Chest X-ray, PA view. Patient: 26 years old, sex F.
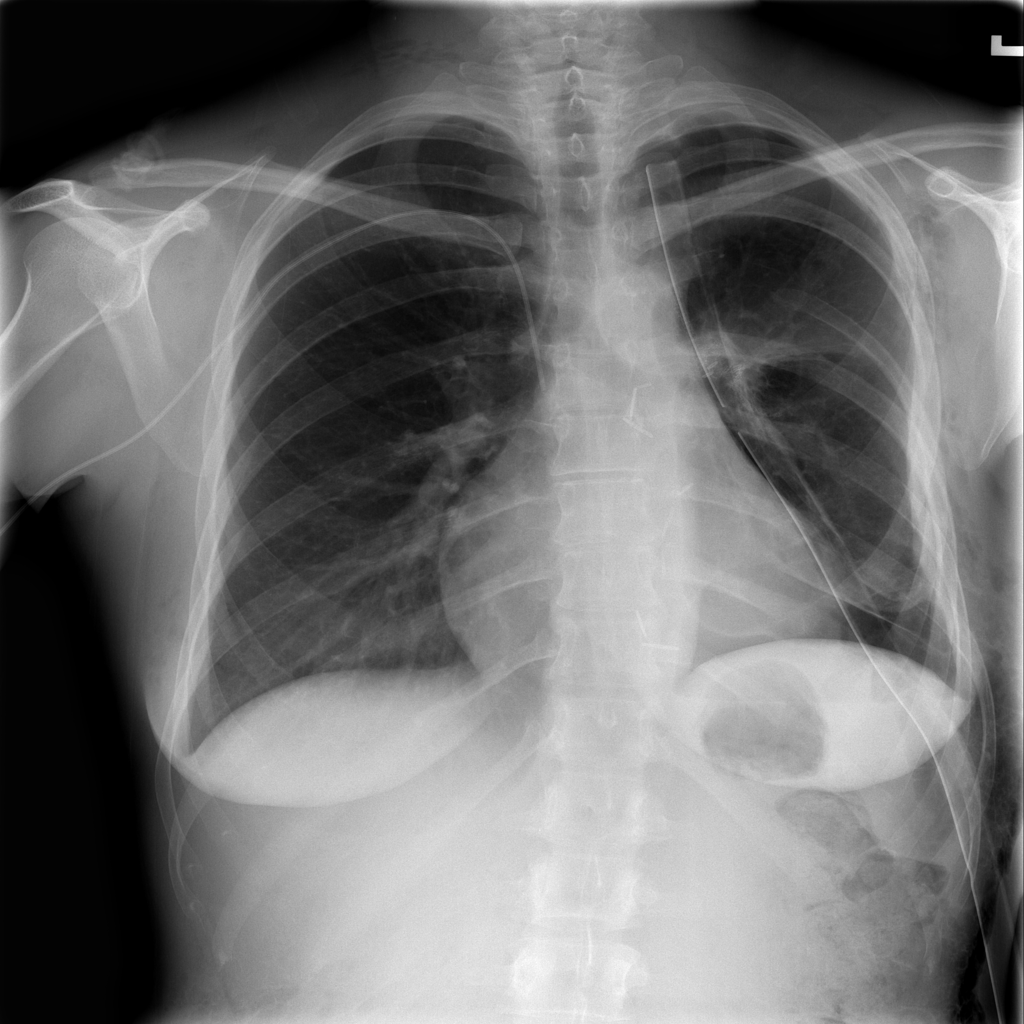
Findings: Emphysema, Pneumothorax